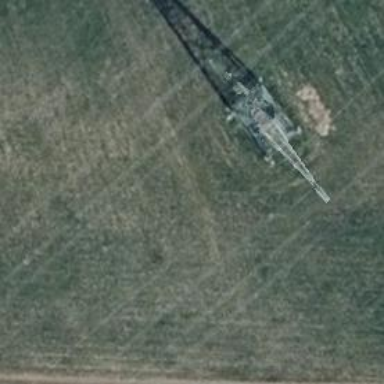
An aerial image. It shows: Power tower.